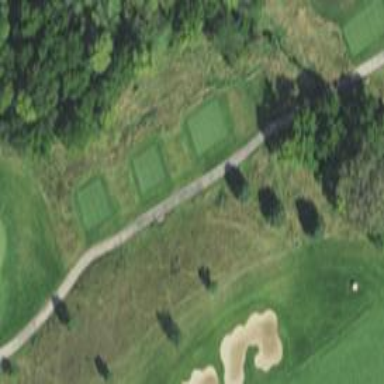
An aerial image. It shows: Service road designated as golf cart path.